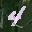
Label: 4